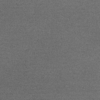
Label: dusty